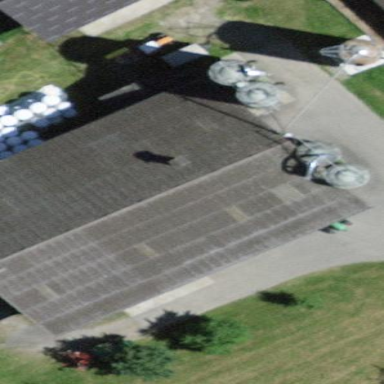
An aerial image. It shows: Barn.